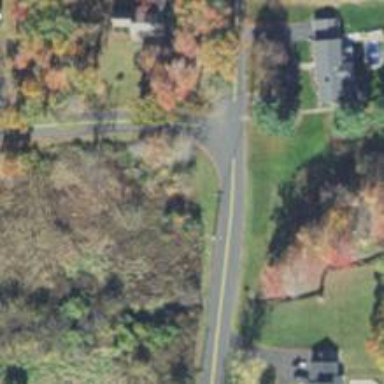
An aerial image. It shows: Tertiary road.